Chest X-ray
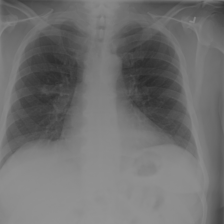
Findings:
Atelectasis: positive
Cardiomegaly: negative
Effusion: negative
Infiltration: positive
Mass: negative
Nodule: positive
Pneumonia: negative
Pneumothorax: negative
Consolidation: negative
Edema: negative
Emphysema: negative
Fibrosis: negative
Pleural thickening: negative
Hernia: negative